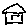
Label: house